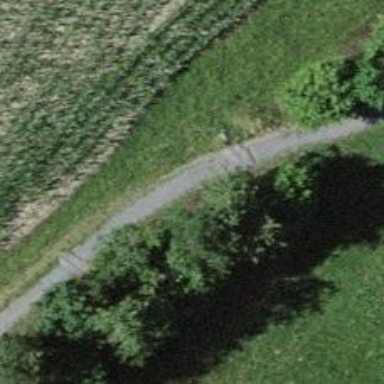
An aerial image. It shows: Path.